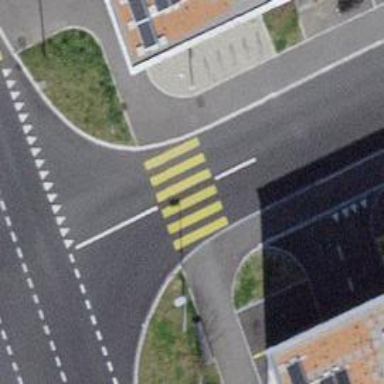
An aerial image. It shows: Kerb barrier.